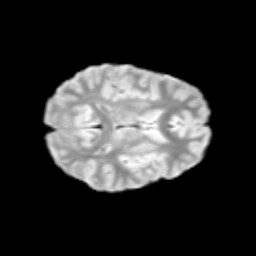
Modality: T2w
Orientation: axial
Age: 9
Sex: male
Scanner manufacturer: siemens
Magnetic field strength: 3 T
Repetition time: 3.8 s
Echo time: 0.07 s